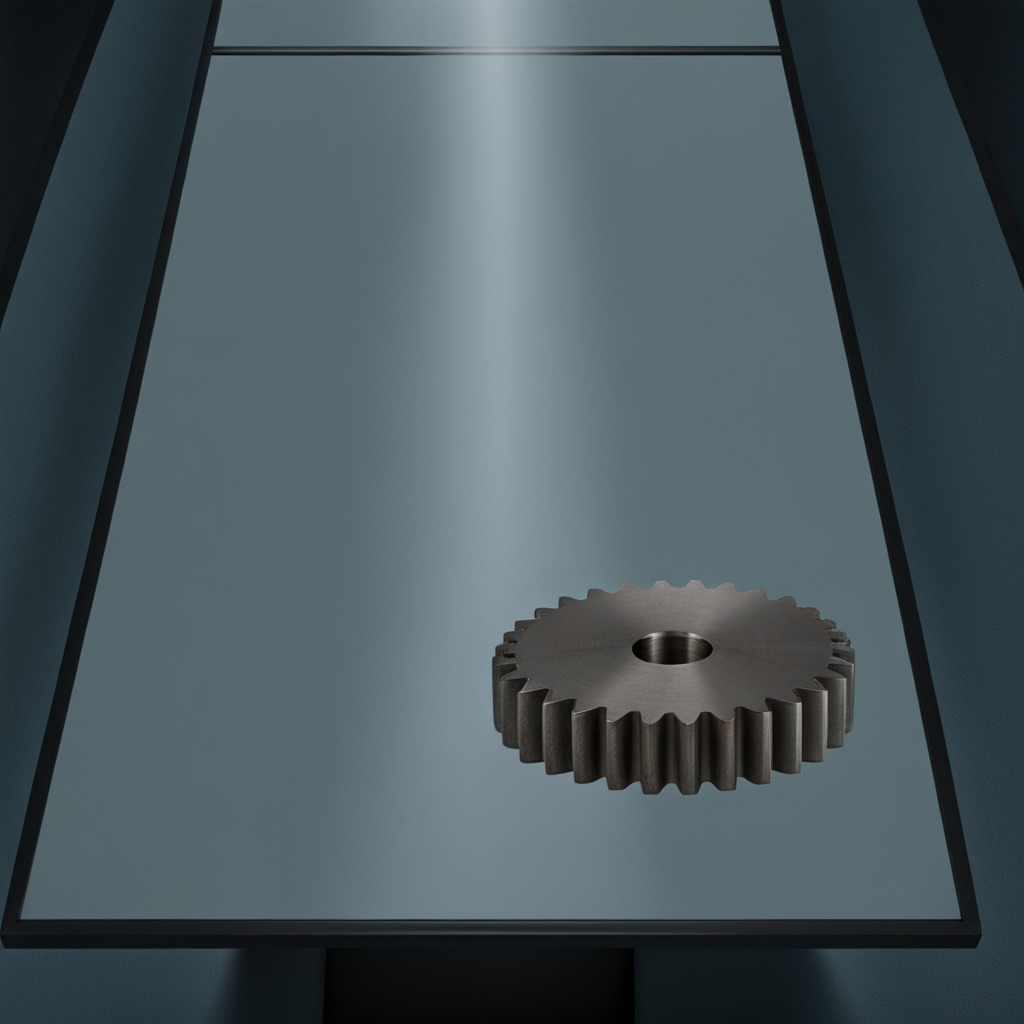
A steel gear with teeth is lying on a clean empty table in a railway signal maintenance room lit by harsh overhead fluorescents.